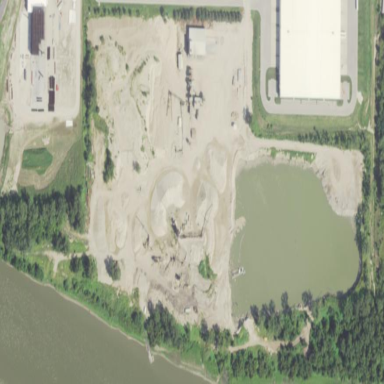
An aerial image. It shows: Quarry area.